Interaction volume radius: 10 \u00c5
Interaction volume height: 35 \u00c5
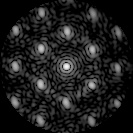
Disorder parameter: 0.3199